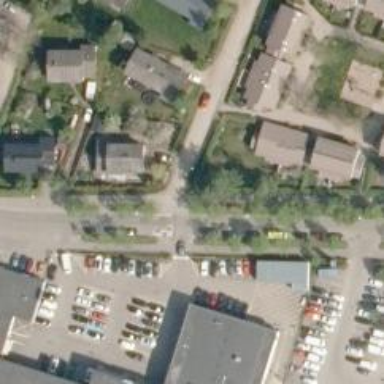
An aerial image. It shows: Asphalt cycleway.